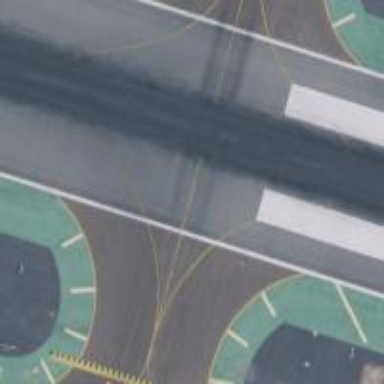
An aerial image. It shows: View of taxiway at the airport.